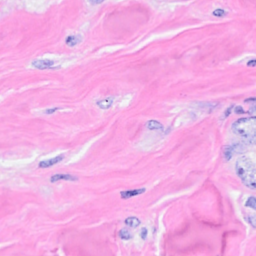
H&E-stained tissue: Breast